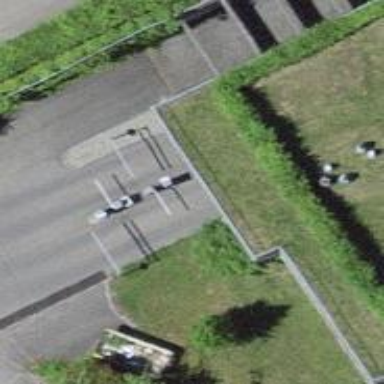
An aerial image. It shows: Parking entrance.